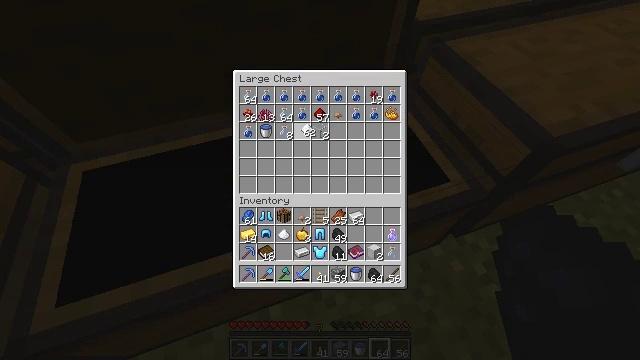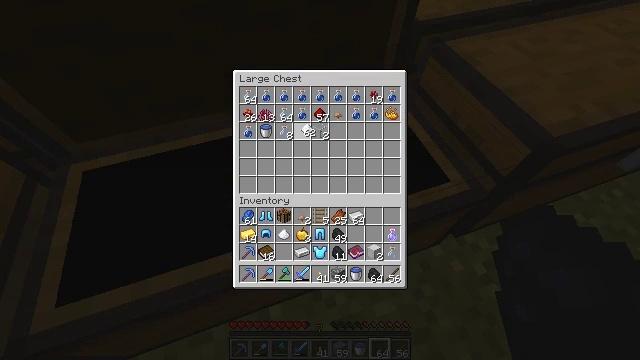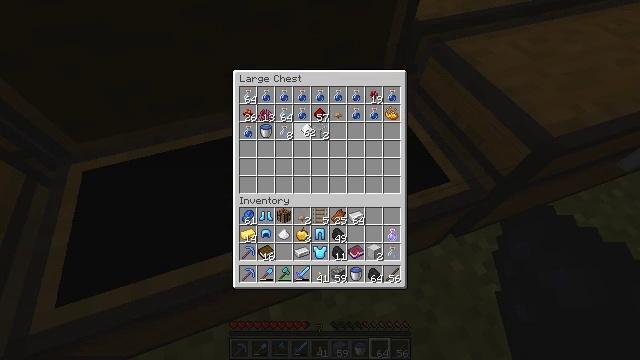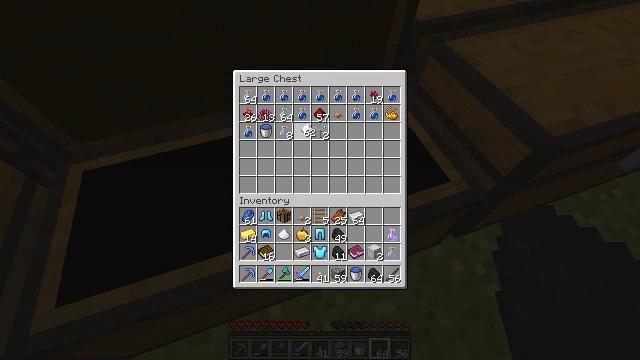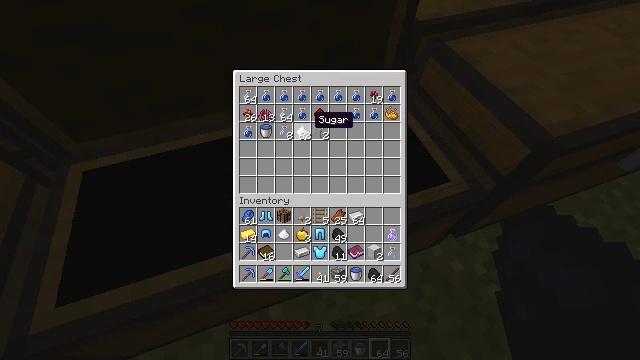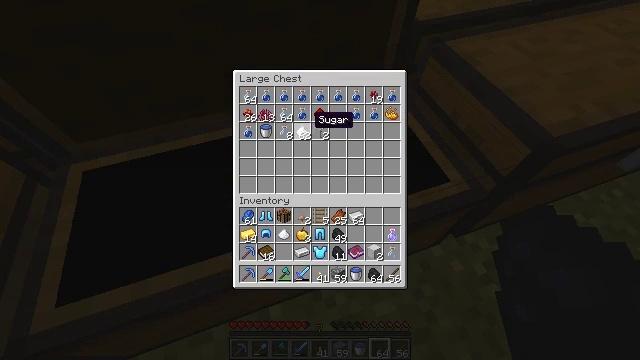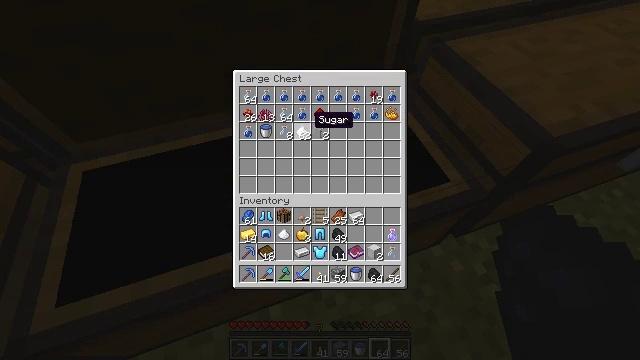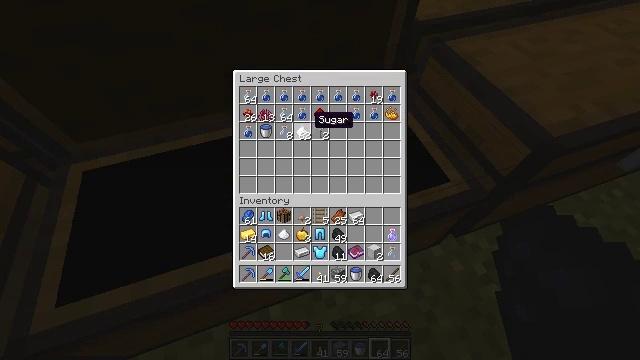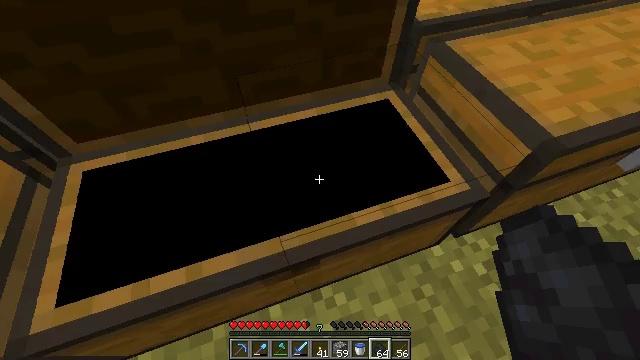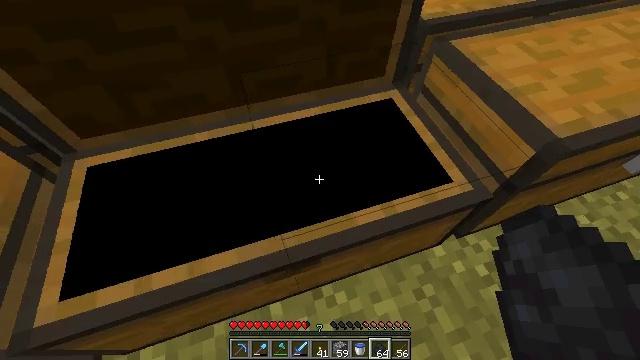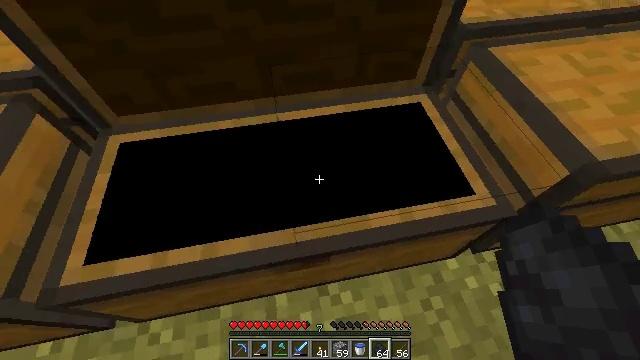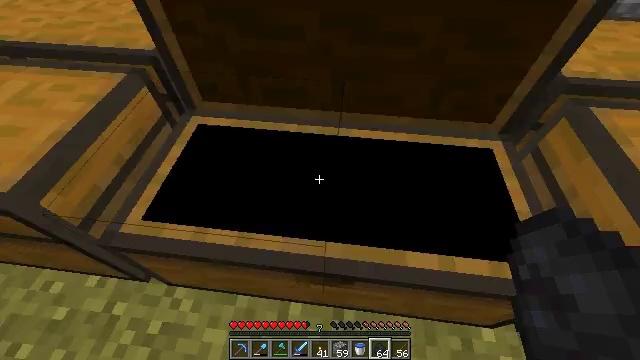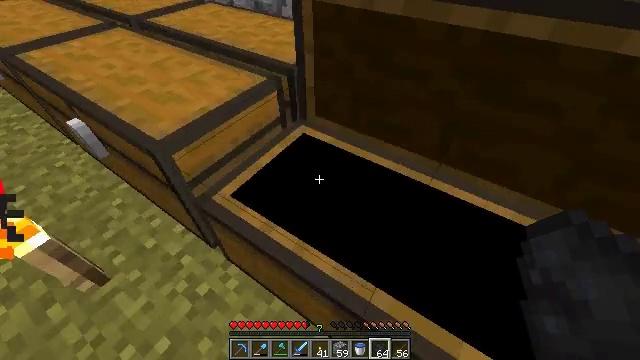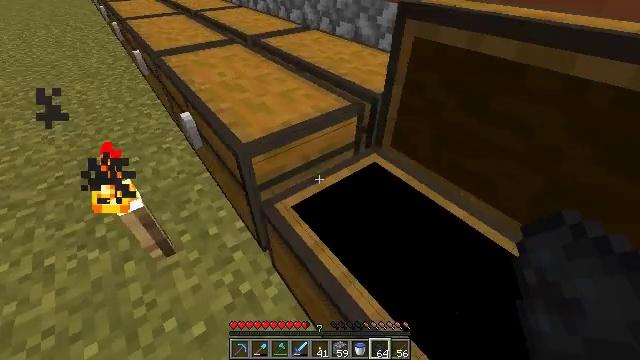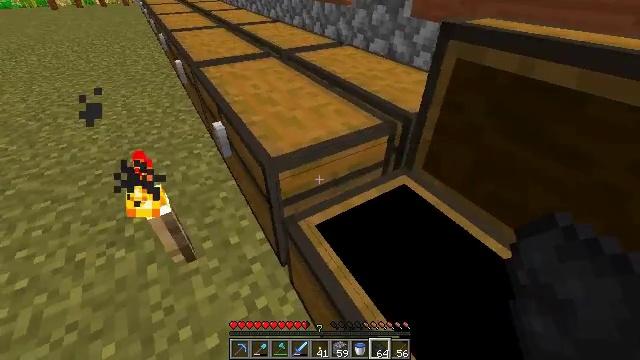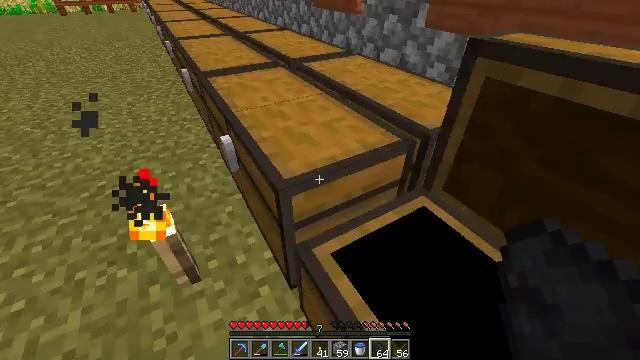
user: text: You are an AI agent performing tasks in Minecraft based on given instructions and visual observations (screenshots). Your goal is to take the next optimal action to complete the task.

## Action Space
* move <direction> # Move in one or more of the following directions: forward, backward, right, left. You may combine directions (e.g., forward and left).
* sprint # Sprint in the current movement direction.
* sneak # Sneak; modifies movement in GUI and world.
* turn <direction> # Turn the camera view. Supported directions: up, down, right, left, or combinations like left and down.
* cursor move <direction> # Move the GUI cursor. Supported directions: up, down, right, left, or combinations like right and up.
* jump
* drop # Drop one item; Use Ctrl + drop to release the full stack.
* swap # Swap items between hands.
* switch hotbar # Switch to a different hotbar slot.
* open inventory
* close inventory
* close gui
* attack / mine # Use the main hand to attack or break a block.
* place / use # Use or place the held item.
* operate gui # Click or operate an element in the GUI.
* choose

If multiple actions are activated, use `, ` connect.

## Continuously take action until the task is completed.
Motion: motion action
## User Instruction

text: Craft fermented spider eye in the crafting menu.
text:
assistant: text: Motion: operate gui
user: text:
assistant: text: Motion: operate gui
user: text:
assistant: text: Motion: operate gui
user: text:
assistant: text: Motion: no_op
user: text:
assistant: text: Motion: no_op
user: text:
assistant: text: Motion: no_op
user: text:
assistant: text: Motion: no_op
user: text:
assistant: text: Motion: no_op
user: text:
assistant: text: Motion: no_op
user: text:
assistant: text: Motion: close gui
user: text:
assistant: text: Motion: turn left
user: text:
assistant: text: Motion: turn left and up
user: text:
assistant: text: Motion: turn left and up
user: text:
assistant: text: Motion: move forward, turn left and up
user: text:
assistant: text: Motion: move forward, turn left and up
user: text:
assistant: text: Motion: move forward, turn up
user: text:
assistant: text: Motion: move forward and move left, turn up
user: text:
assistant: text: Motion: move forward and move left
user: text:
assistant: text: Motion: move forward and move left
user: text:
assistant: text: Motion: move forward and move left
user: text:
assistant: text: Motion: move forward and move left
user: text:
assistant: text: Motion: move forward and move left, turn right and up
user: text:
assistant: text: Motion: move forward and move left, turn right and up
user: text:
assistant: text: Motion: move forward and move left, turn right and up
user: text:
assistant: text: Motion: move forward and move left, turn right and up
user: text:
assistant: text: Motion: move forward and move left, turn up
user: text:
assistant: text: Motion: move forward and move left
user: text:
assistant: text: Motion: move forward and move left
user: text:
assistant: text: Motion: move forward and move left
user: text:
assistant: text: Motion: move forward and move left